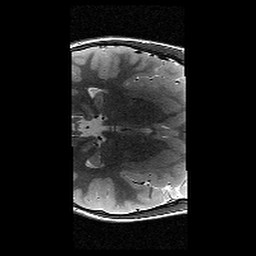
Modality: T2w
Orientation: axial
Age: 11
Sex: female
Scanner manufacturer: siemens
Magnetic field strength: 3 T
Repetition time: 9.23 s
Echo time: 0.067 s